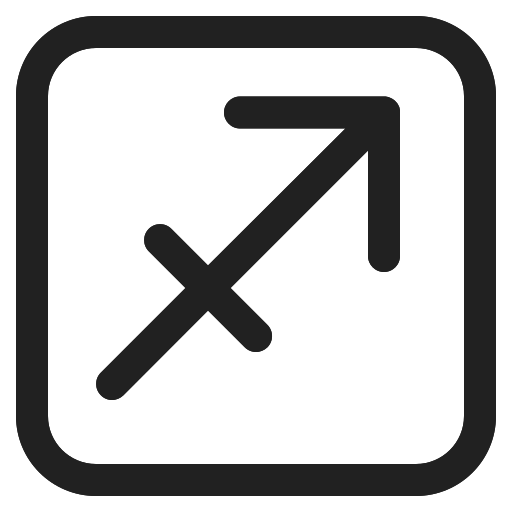
sagittarius high contrast